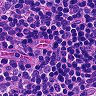
Metastatic tissue present: no